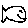
Label: fish